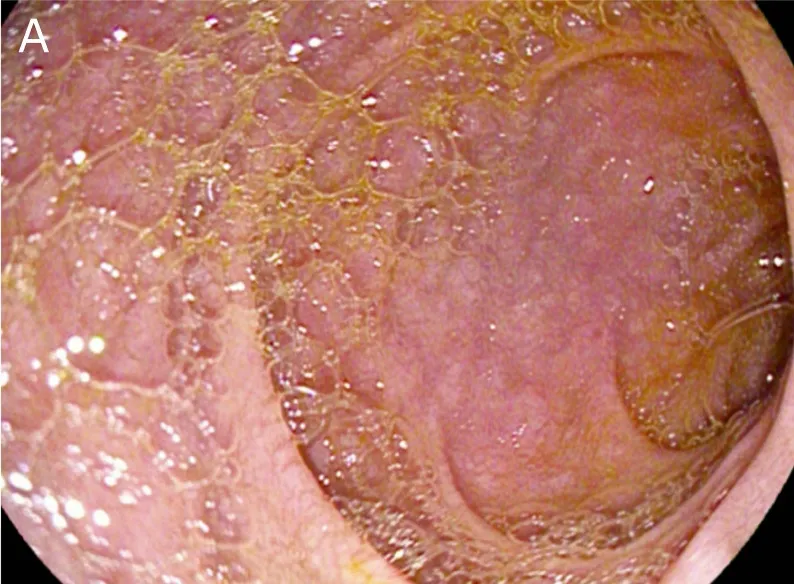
Endoscopic findings (A, B) after 2 months of gluten-free disease. Complete healing of the inflammatory aspect and of the ulcerations of the duodenum.
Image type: endoscopy (gi_endoscopy)